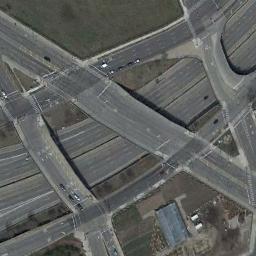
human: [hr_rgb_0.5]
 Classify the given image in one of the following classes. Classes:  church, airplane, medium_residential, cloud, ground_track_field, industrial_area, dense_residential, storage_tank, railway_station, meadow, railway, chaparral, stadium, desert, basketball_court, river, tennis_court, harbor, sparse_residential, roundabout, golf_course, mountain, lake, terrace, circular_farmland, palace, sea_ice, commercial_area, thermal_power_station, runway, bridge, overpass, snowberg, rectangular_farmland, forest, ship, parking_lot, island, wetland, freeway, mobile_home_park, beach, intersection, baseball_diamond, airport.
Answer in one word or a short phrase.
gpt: overpass